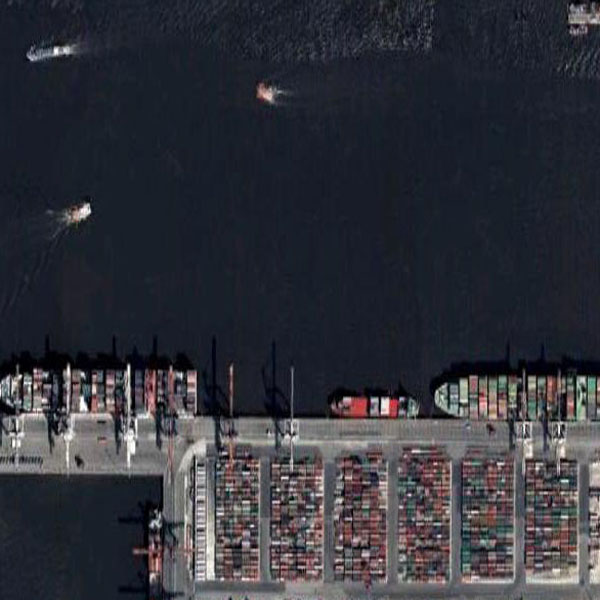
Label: Port